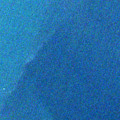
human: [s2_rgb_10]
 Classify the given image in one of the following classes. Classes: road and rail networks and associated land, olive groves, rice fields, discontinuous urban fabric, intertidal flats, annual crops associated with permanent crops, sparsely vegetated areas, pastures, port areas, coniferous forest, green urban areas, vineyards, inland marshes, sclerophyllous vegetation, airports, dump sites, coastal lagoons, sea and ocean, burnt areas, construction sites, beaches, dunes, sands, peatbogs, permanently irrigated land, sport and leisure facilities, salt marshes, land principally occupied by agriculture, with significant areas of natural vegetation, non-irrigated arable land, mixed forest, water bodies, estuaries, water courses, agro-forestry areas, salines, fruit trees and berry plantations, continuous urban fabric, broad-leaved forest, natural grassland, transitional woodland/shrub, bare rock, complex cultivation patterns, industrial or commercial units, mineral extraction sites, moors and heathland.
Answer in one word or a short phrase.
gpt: sea and ocean